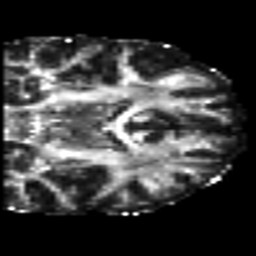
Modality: FA
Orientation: coronal
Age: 21
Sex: male
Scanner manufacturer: siemens
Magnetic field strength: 3 T
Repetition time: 7 s
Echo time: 0.0926 s